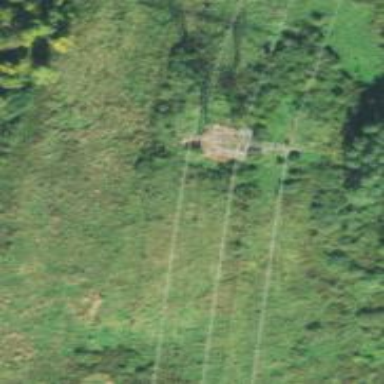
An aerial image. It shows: Lattice structure tower.